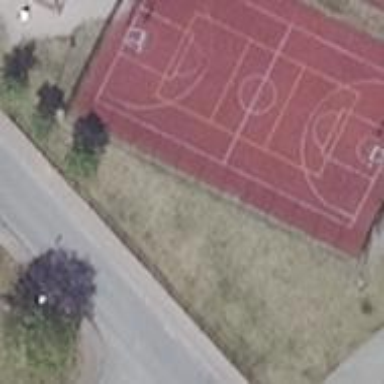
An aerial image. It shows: Basketball court in the leisure land pitch.